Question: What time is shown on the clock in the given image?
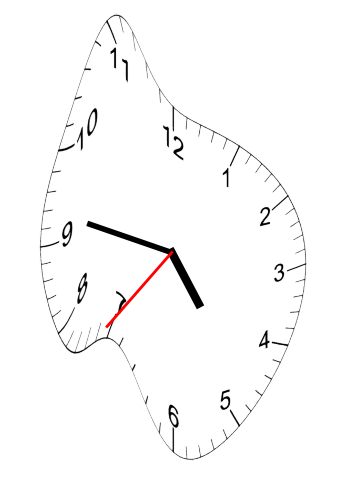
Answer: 04:46:36